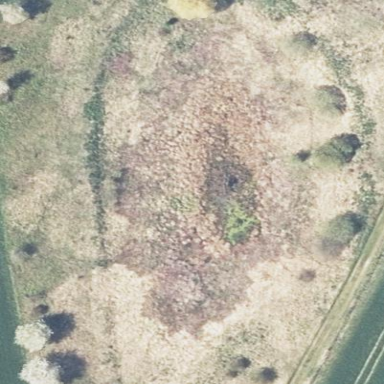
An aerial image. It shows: Beautiful wet meadow natural wetland.